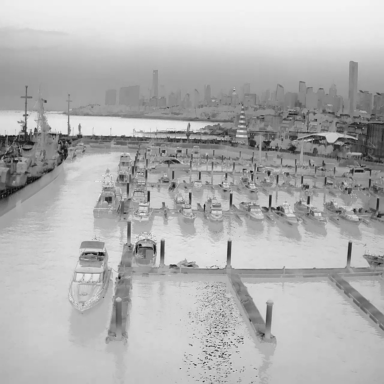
There are 25 canoes in the infrared image.